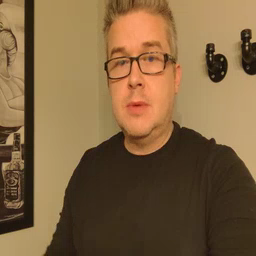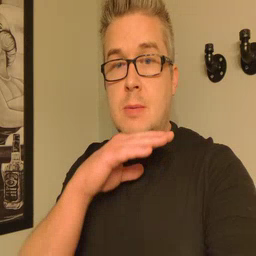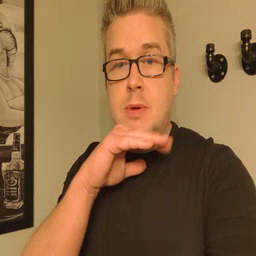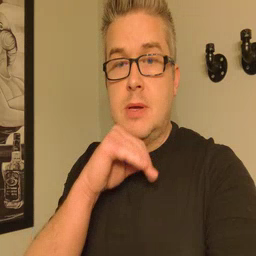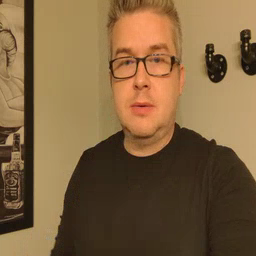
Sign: pig